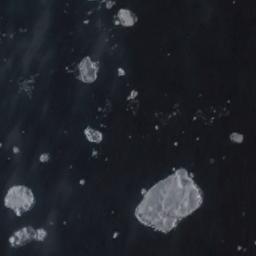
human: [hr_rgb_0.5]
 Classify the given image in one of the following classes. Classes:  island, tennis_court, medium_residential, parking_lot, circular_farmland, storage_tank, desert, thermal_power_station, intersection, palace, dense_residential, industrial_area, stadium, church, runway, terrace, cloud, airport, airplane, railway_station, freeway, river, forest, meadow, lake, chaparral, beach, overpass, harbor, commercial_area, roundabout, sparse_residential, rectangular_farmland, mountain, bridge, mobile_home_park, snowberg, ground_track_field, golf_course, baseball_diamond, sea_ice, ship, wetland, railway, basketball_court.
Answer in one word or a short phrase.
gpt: sea_ice